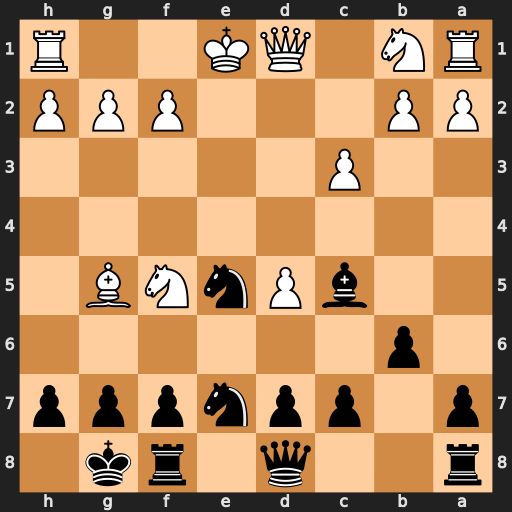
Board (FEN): r2q1rk1/p1ppnppp/1p6/2bPnNB1/8/2P5/PP3PPP/RN1QK2R
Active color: b
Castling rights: KQ
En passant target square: -
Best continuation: f6 Nxe7+ Qxe7